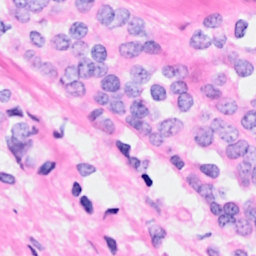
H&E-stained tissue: Breast